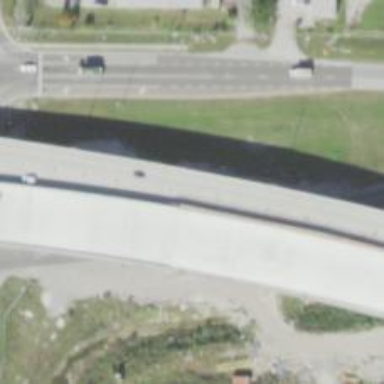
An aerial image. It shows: Bridge.